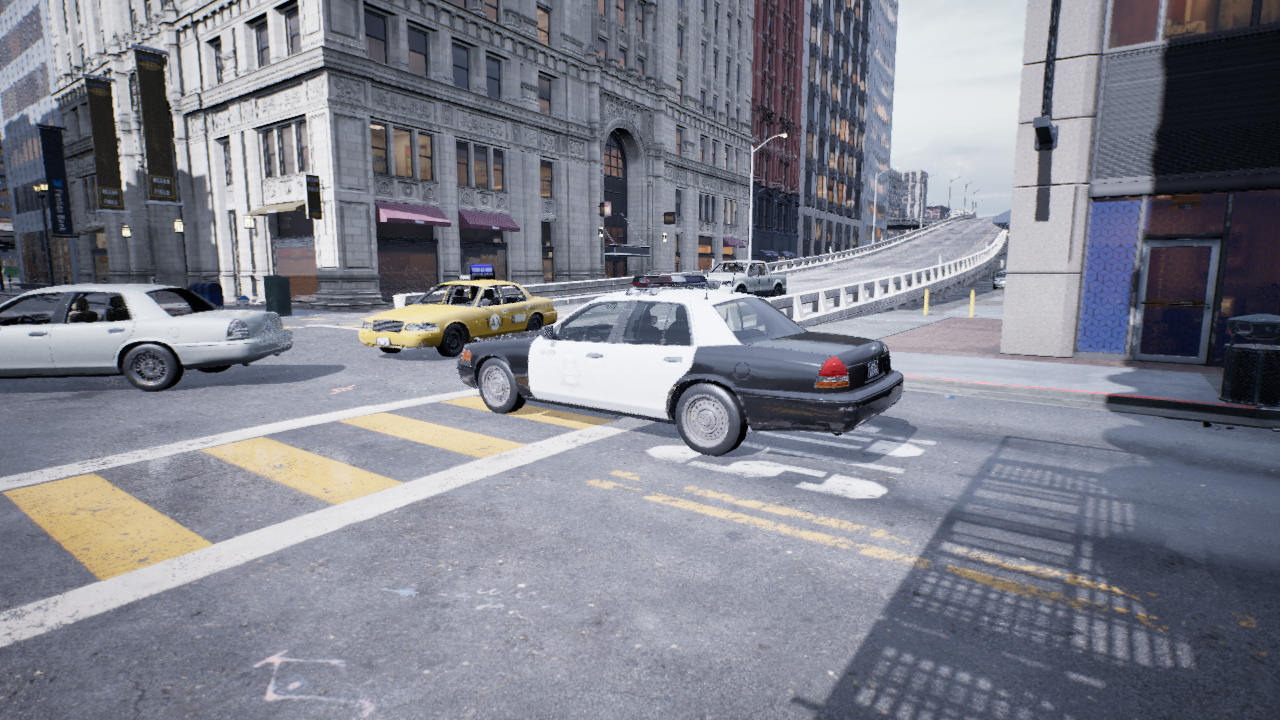
Venue: residential
Lighting: overcast
Vehicle rig: sedan